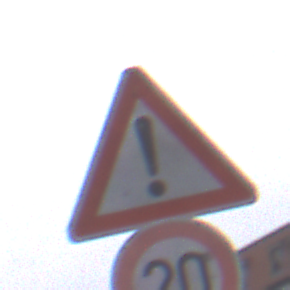
Verkehrszeichen: Gefahrenstelle
Zusatzzeichen unten: Geschwindigkeit20
Umgebung: Outdoor, Urban
Tageszeit: Midday
Wetter: Overcast
Licht: Natural
Jahreszeit: NotSpecified
Kontrast: LowContrast